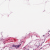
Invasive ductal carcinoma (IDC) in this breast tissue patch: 0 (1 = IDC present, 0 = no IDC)